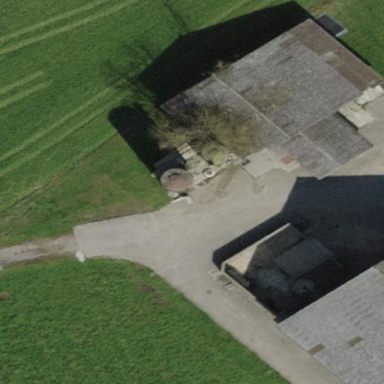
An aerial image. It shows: Farm auxiliary building.